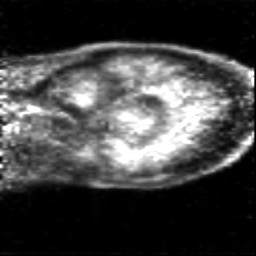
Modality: PET
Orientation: sagittal
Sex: female
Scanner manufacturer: siemens